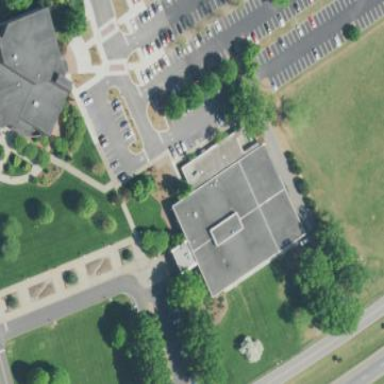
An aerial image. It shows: School building.